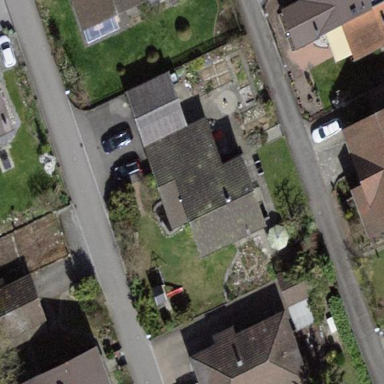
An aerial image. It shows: Building with tile roof.